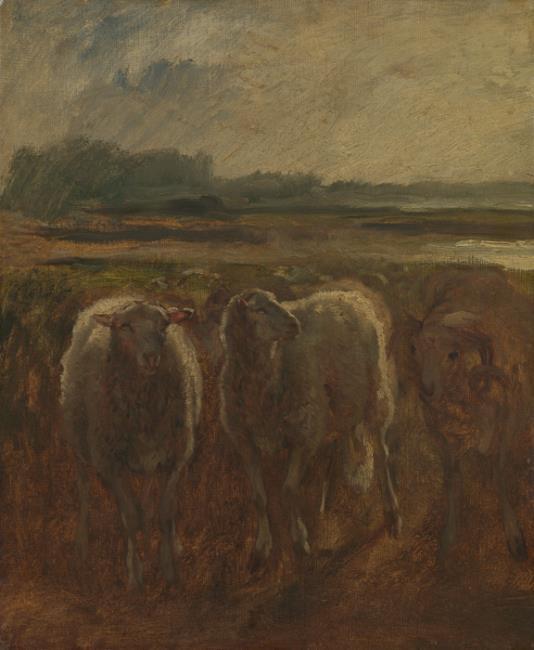
Title: Sheep
Artist: Constant Troyon
Earliest date: 1825
Latest date: 1859
Genre: oil sketch
Iconography: cattle
Keywords: animal painting (genre), animal (domesticated), livestock, sheep, ewe, ram, in a landscape